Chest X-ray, PA view. Patient: 46 years old, sex F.
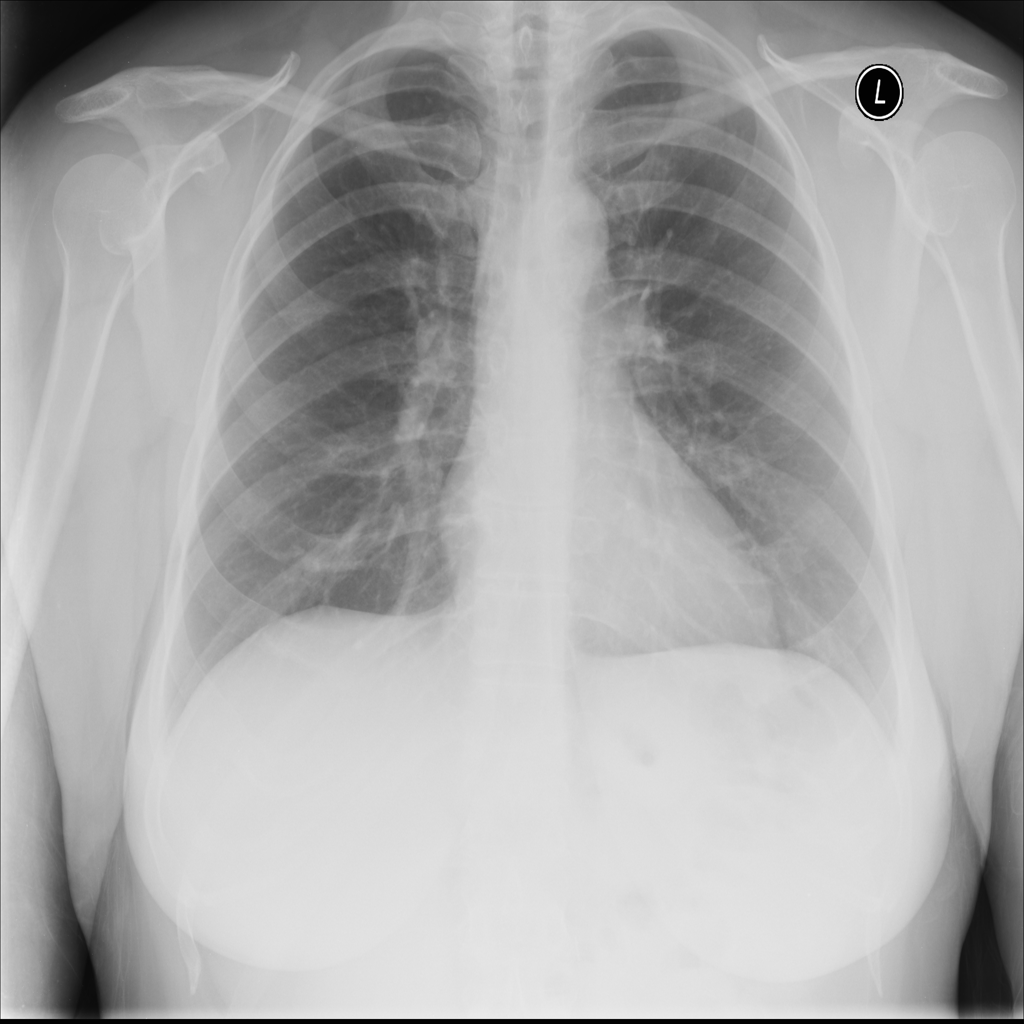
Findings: No Finding